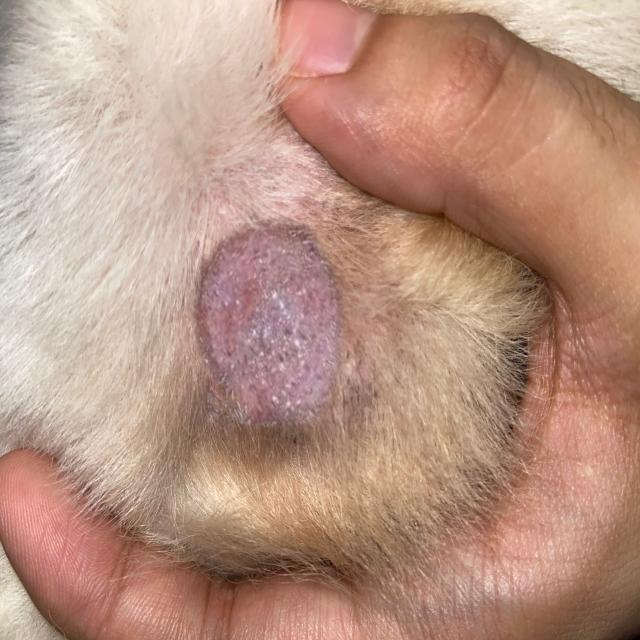
Canine ringworm (Dermatophytosis) — fungal infection caused by Microsporum or Trichophyton. Presents with circular alopecia, scaling, crusting, and broken hairs.